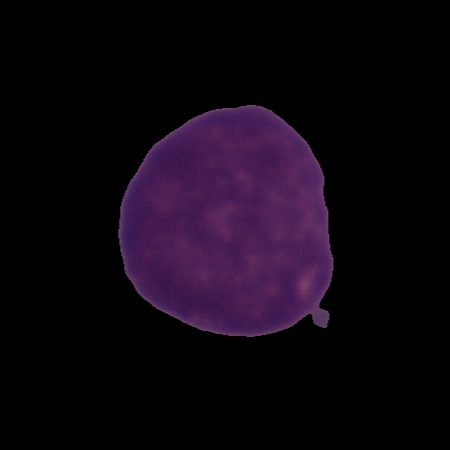
Label: healthy